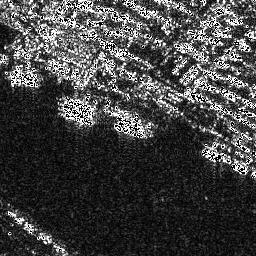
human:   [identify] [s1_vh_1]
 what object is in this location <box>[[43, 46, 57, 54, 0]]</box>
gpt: <ref>1 medium ship at the center</ref>